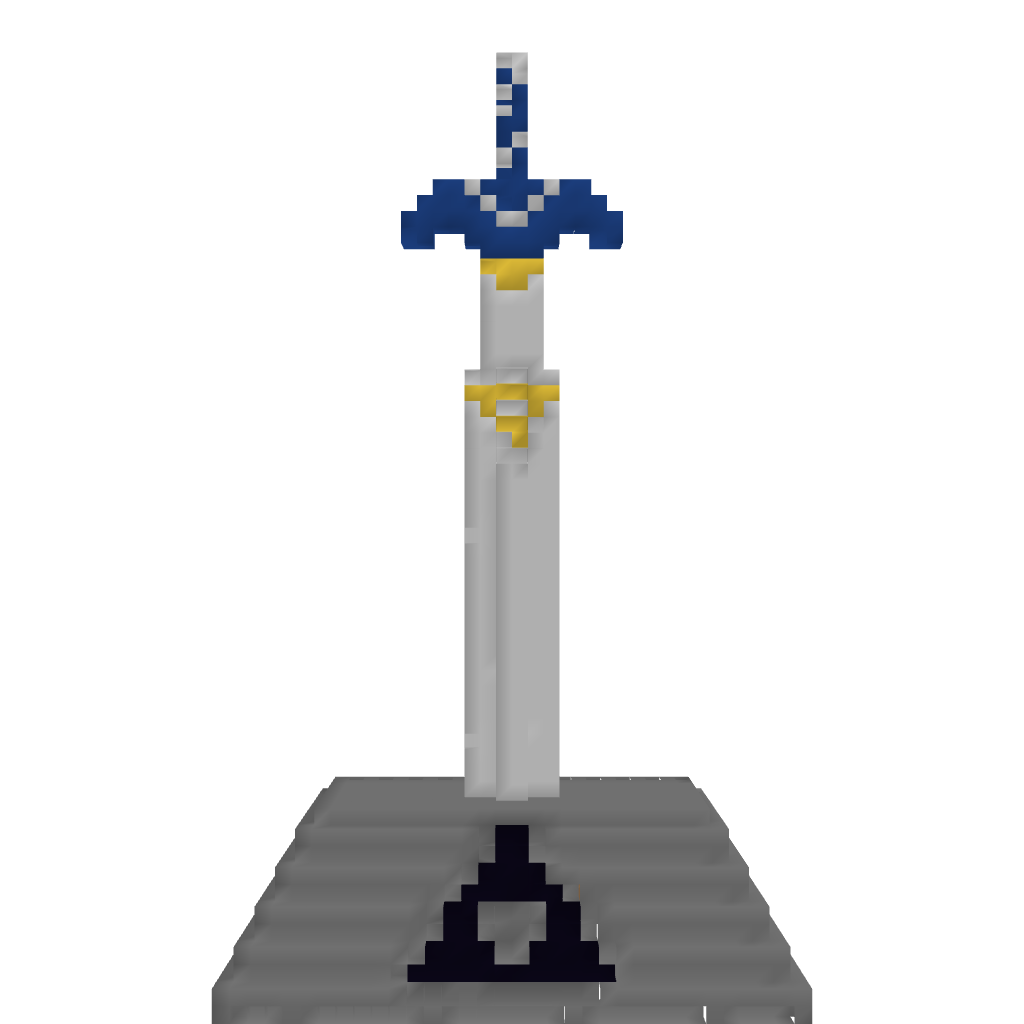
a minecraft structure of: The Master Sword in Pedestal